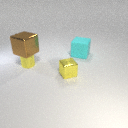
large cyan rubber cube to the right of small yellow metal cube